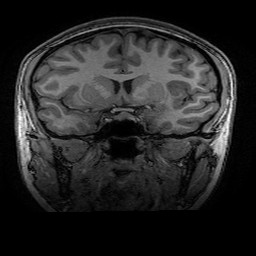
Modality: T1w
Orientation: sagittal
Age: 22
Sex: female
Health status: healthy
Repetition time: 2.53 s
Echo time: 0.0034 s